Aerial crown-view tile of a tropical tree (Barro Colorado Island, Panama), acquired 20241112:
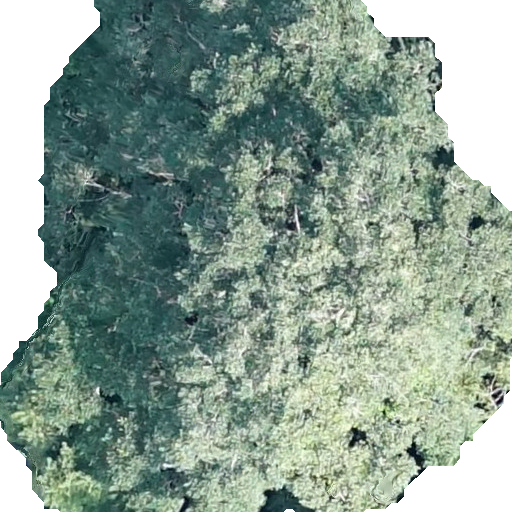
Species: Calophyllum longifolium
GBIF accepted scientific name: Calophyllum longifolium
Crown area: 378.051 m²